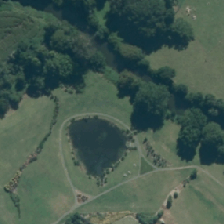
Land cover: lake_pond